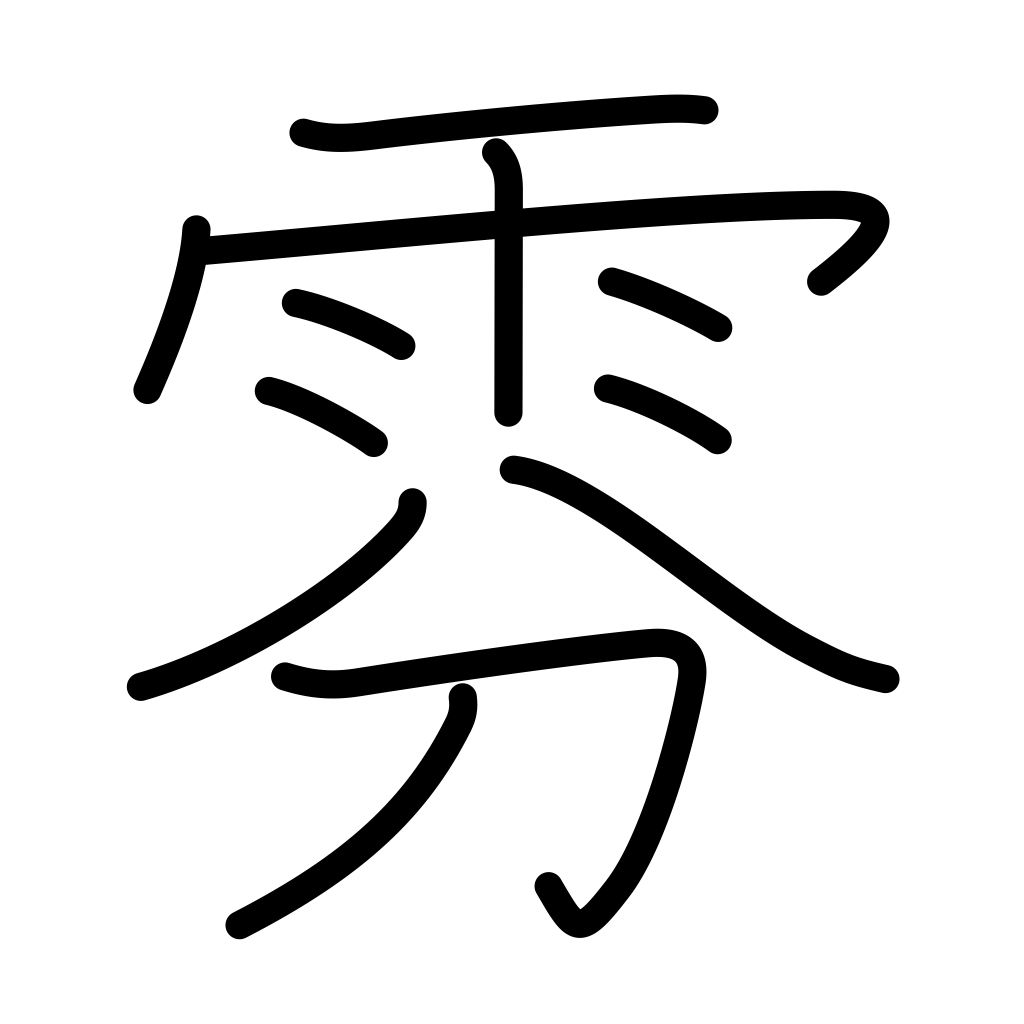
Meaning: atmosphere, fog